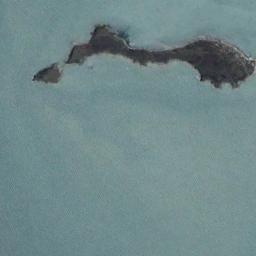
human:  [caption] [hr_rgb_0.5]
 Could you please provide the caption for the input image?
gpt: The island is surrounded by water .

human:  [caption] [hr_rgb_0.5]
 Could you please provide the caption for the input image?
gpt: The irregularly shaped island is surrounded by pale blue water, And the island has a green and yellow-brown intersecting color .

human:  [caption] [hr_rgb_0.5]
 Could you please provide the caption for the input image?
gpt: The island on the right is the largest .

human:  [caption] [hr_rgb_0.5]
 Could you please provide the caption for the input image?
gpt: The two islands without vegetation are surrounded by green waters .

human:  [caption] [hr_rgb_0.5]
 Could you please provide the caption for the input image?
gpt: The brown island is on a blue sea .